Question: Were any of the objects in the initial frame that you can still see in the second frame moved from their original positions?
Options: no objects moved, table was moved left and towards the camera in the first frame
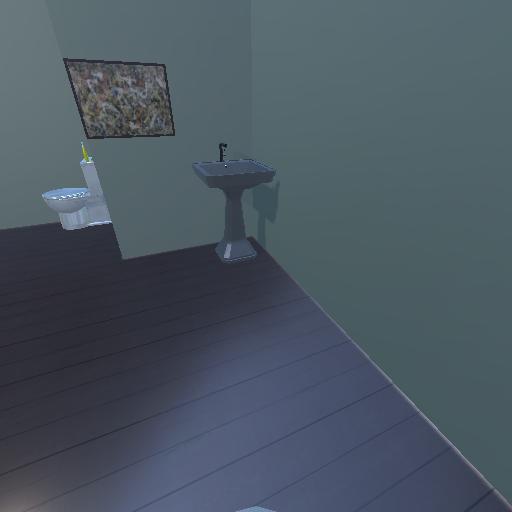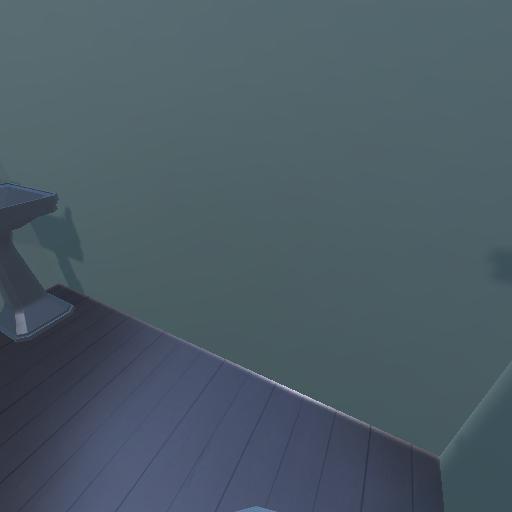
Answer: no objects moved